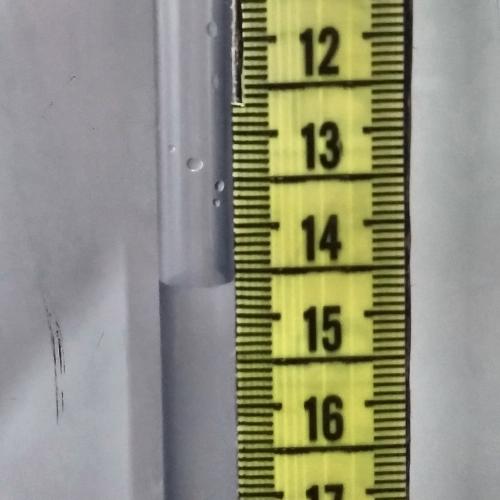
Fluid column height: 14.6 cm